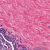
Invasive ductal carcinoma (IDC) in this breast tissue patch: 0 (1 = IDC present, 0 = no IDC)